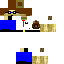
A male human skin with medium skin, wearing brown long hair dressed in a blue hoodie and blue pants, featuring a closed mouth.